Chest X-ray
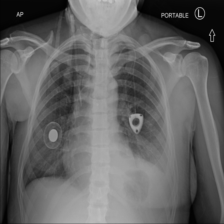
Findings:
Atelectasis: negative
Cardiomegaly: negative
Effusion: positive
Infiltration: negative
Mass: negative
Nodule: negative
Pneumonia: negative
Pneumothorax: negative
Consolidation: negative
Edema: negative
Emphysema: negative
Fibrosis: negative
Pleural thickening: negative
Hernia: negative